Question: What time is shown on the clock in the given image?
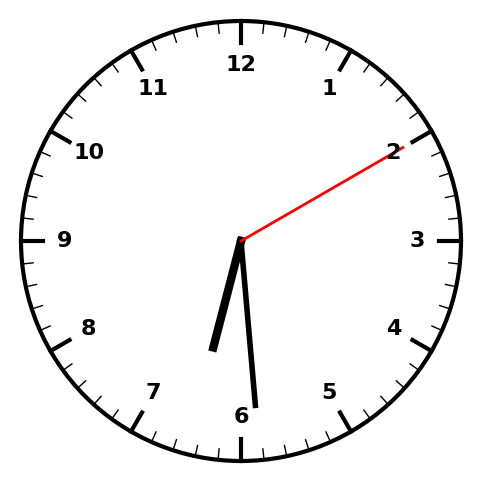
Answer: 06:29:10